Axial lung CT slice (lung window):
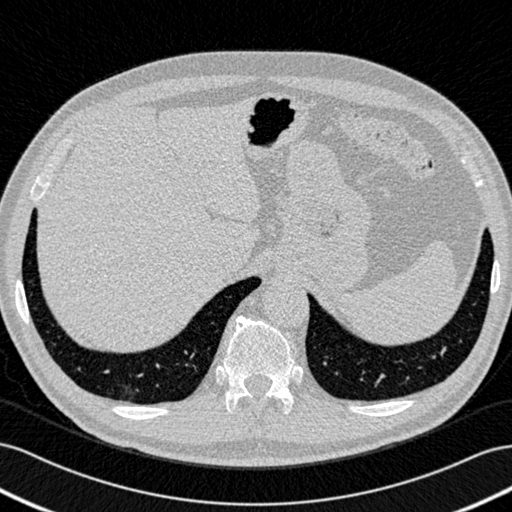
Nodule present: no